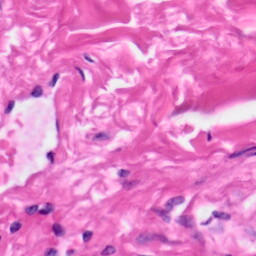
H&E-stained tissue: Skin